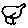
Label: bird